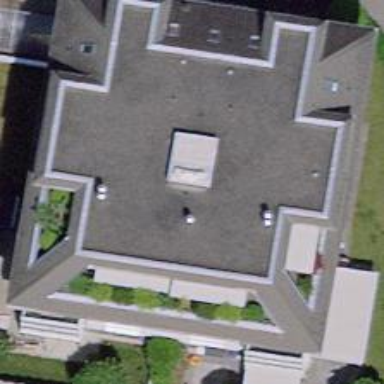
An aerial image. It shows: View of apartment building.